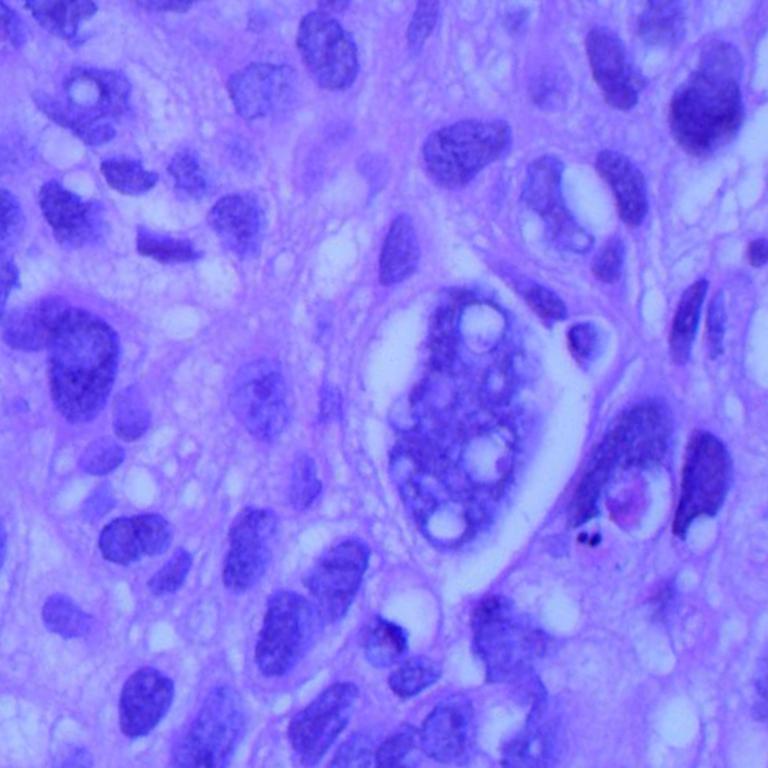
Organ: lung
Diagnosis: squamous carcinomas